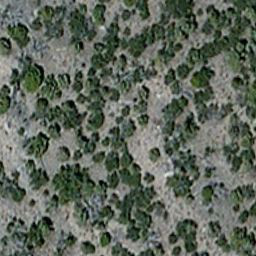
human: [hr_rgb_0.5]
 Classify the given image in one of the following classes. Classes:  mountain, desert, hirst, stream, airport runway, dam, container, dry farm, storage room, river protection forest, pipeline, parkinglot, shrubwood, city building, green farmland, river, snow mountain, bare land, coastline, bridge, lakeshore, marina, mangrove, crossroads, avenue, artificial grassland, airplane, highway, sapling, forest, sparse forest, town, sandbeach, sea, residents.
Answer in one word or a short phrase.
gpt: sparse forest